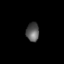
Tissue: skin
Cell type: Myeloid cells
Senescence score: 0.7019
Nuclear area (px): 238
Mean DAPI intensity: 89.962